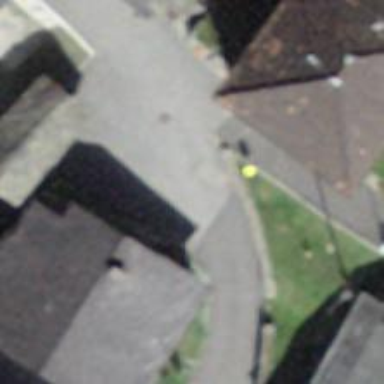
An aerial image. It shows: Post box is visible.